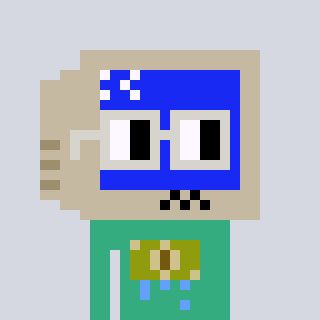
a pixel art character with square light gray glasses, a old monitor-shaped head and a teal-colored body on a cool background